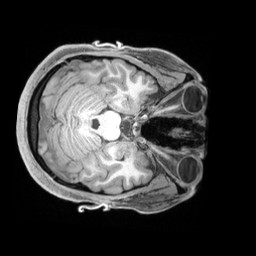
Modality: T1w
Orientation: axial
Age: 20
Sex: female
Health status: ill
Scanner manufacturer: siemens
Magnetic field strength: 3 T
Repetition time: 2.2 s
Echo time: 0.00218 s